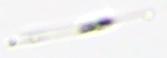
Label: Rhizosolenia